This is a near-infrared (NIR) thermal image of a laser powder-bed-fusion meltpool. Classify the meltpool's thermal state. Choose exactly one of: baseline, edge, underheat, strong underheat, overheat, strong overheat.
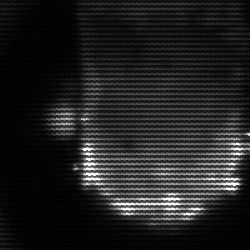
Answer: baseline